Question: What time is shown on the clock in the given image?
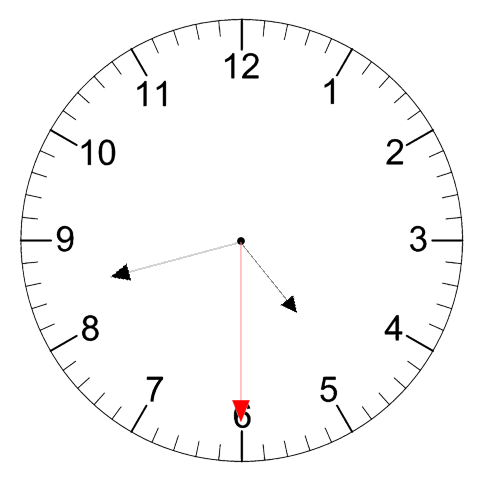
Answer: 04:42:30